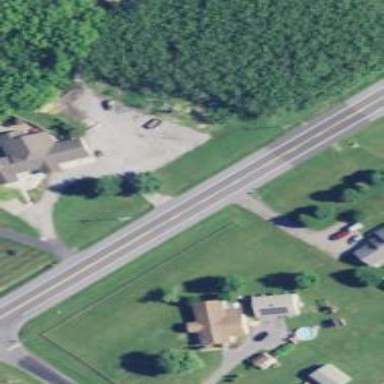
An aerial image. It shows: Secondary road.